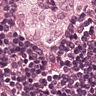
Metastatic tissue present: yes